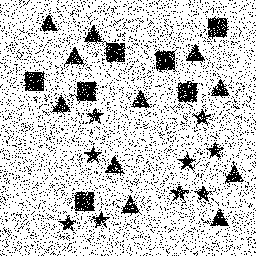
Squares: 7
Triangles: 11
Stars: 9
Total shapes: 27